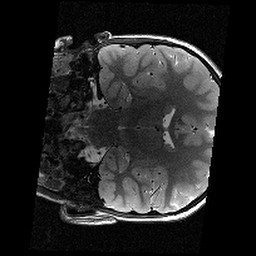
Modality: T2w
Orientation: coronal
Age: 9
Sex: male
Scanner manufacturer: siemens
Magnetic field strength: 3 T
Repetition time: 9.23 s
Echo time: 0.067 s